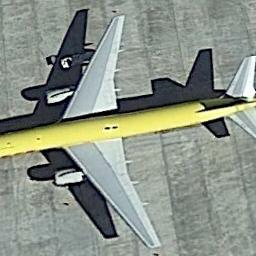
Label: airplane